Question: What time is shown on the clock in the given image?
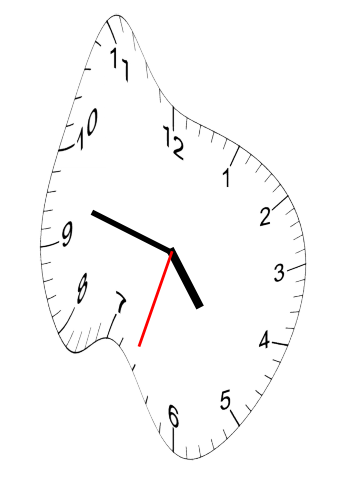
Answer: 04:47:33